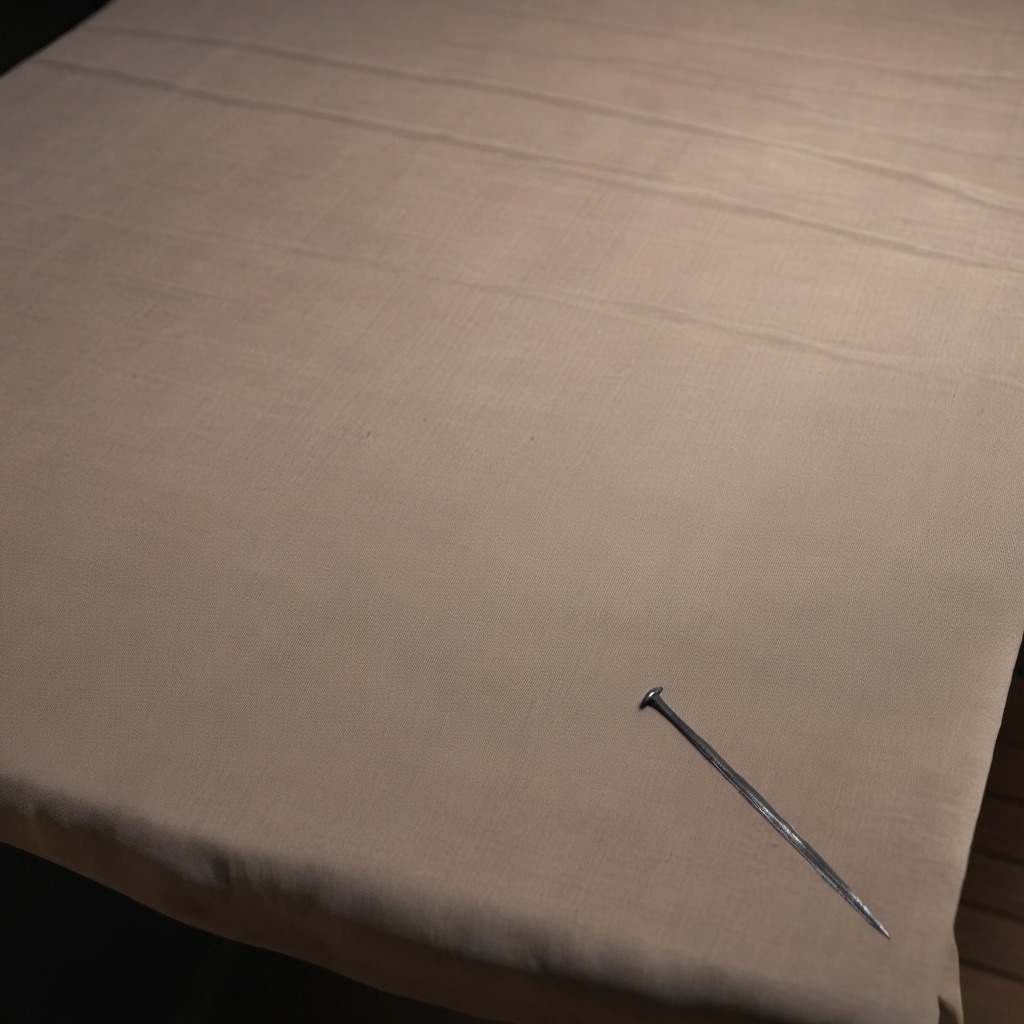
A nail is lying on a wooden table inside a workshop at night.